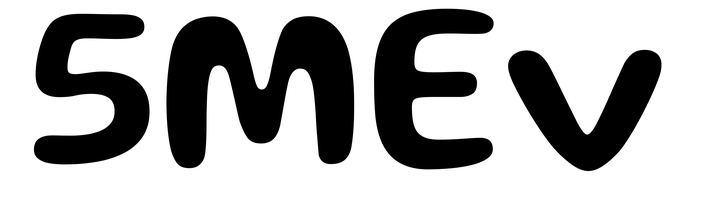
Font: Gluten_Medium